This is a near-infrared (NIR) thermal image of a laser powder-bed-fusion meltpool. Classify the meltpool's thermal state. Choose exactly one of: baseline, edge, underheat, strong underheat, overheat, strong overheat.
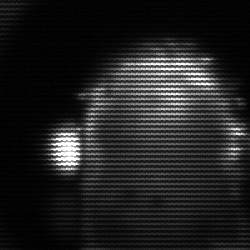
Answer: baseline